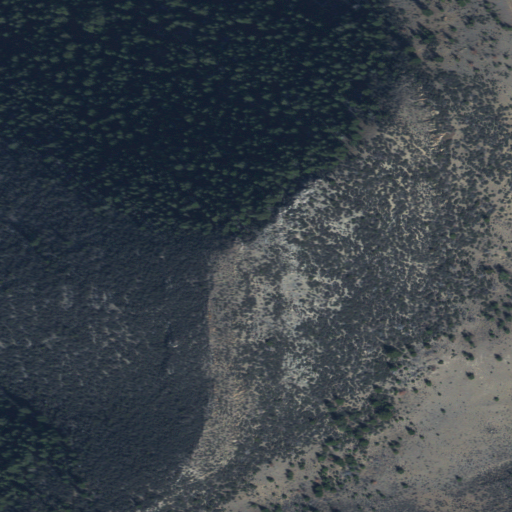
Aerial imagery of mountain in Montana named Point of Rocks containing evergreen forest and shrub